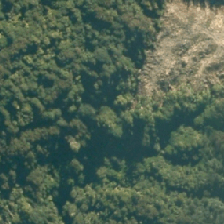
Land cover: broadleaved_indigenous_hardwood